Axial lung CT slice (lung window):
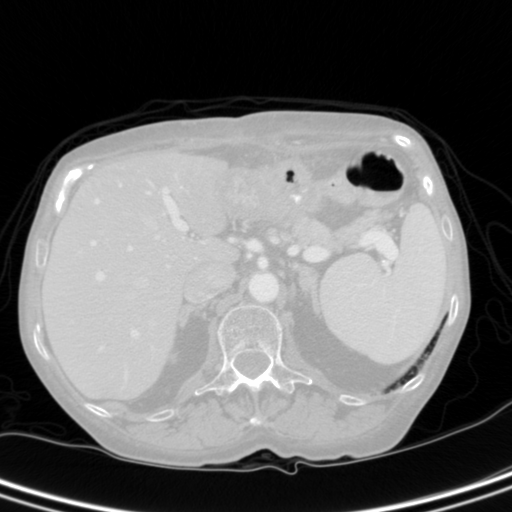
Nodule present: no